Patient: sex F, age 38
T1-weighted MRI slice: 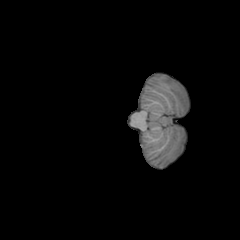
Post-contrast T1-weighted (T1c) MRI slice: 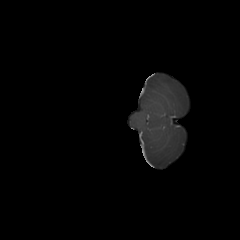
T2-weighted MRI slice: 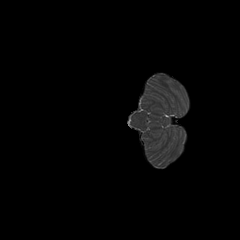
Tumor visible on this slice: no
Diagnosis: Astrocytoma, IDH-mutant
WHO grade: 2